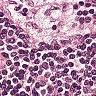
Metastatic tissue present: no